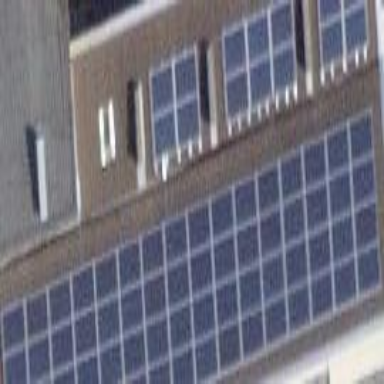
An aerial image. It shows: Solar power generator with photovoltaic panels.